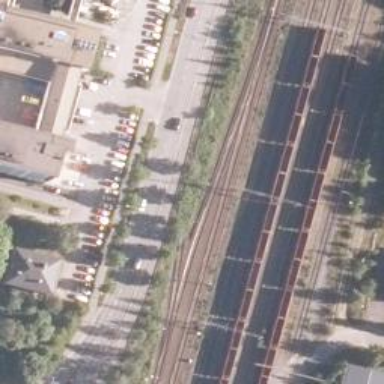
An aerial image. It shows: Railway yard.